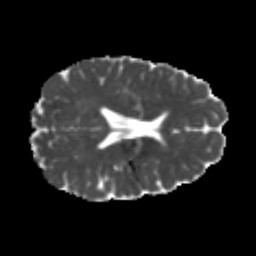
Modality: MD
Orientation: axial
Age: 20
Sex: female
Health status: healthy
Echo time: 0.074 s